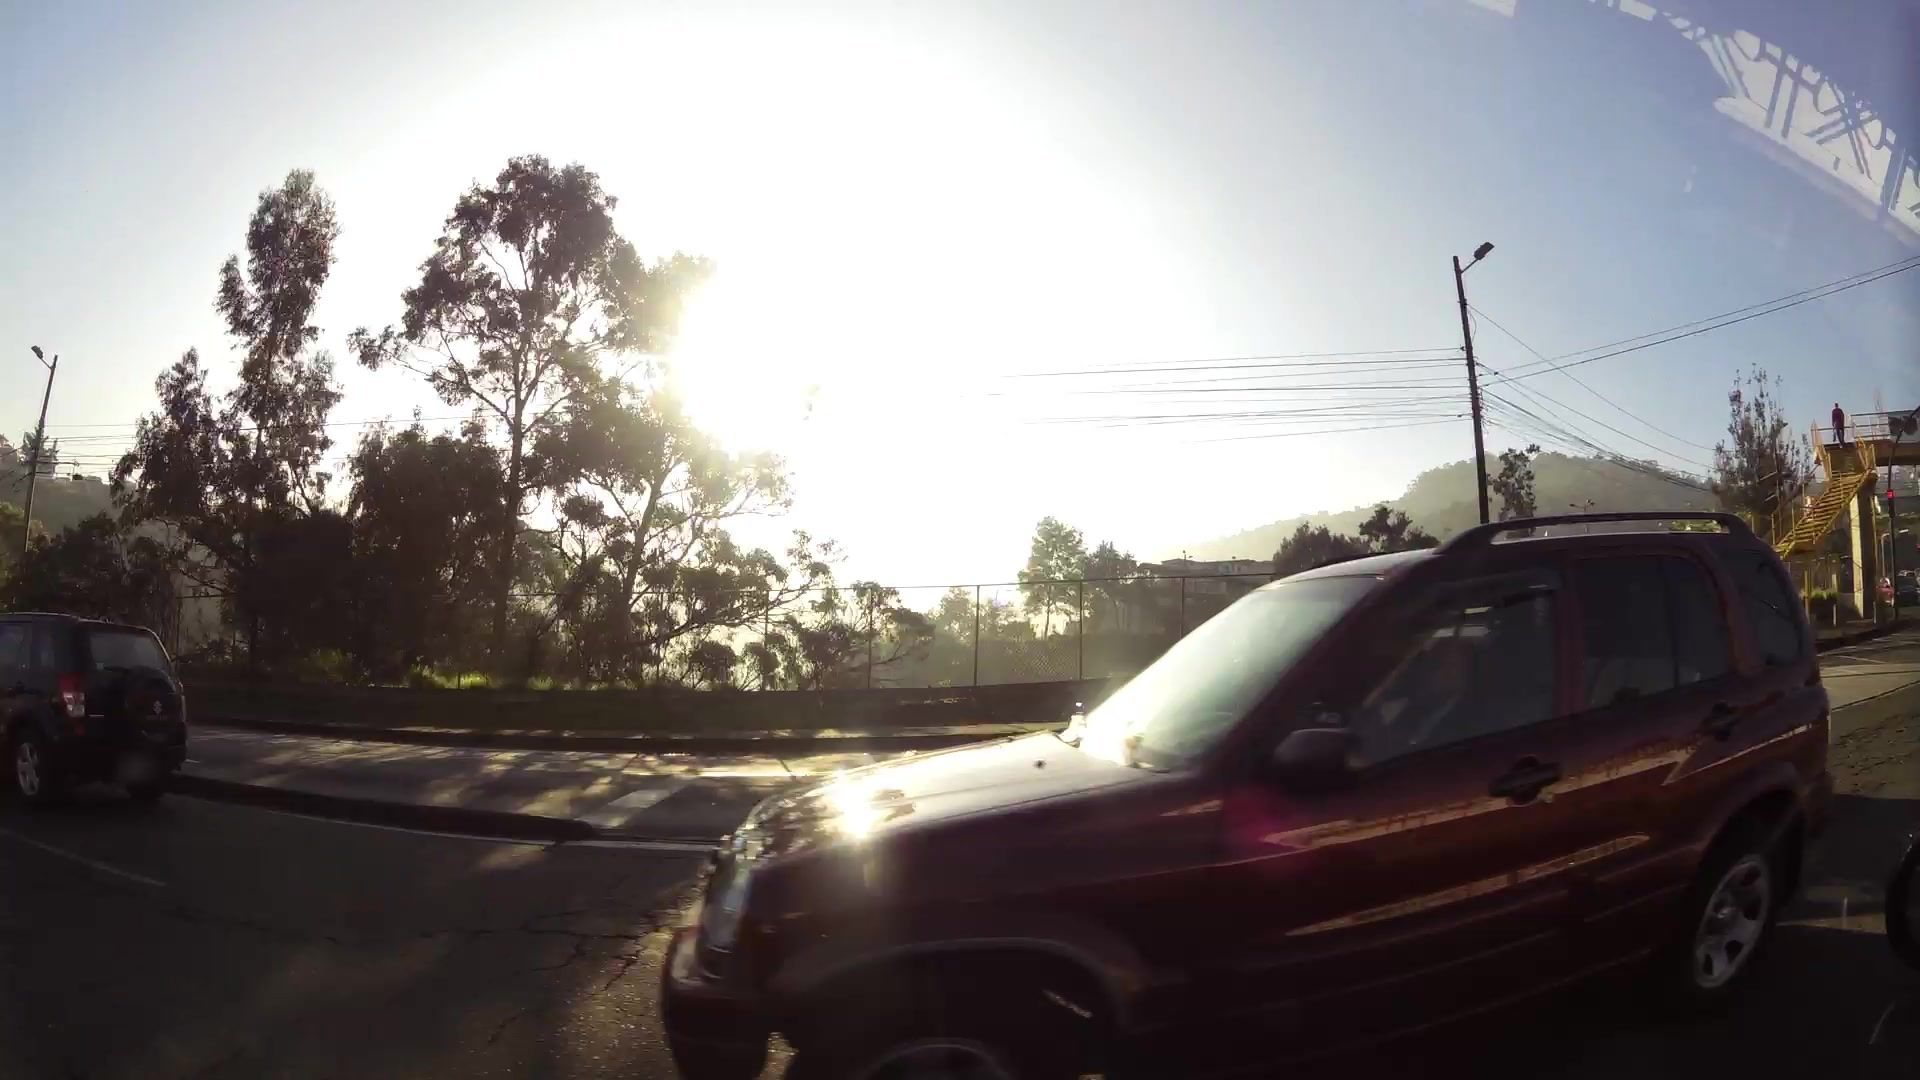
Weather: clear
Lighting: day
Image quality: good
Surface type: driving surface
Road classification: secondary
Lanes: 2
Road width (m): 1
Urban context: urban centre
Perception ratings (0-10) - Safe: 1.11, Lively: 3.42, Beautiful: 2.33, Boring: 7.51, Depressing: 7.22, Wealthy: 7.71